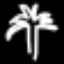
Label: palm tree